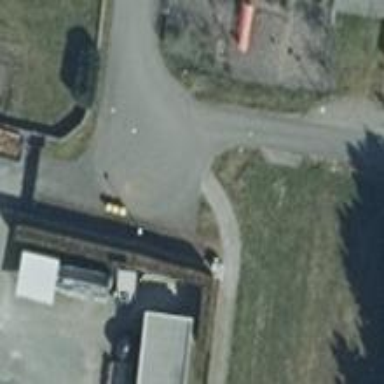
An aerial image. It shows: Gravel alleyway designated as service road.